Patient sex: M
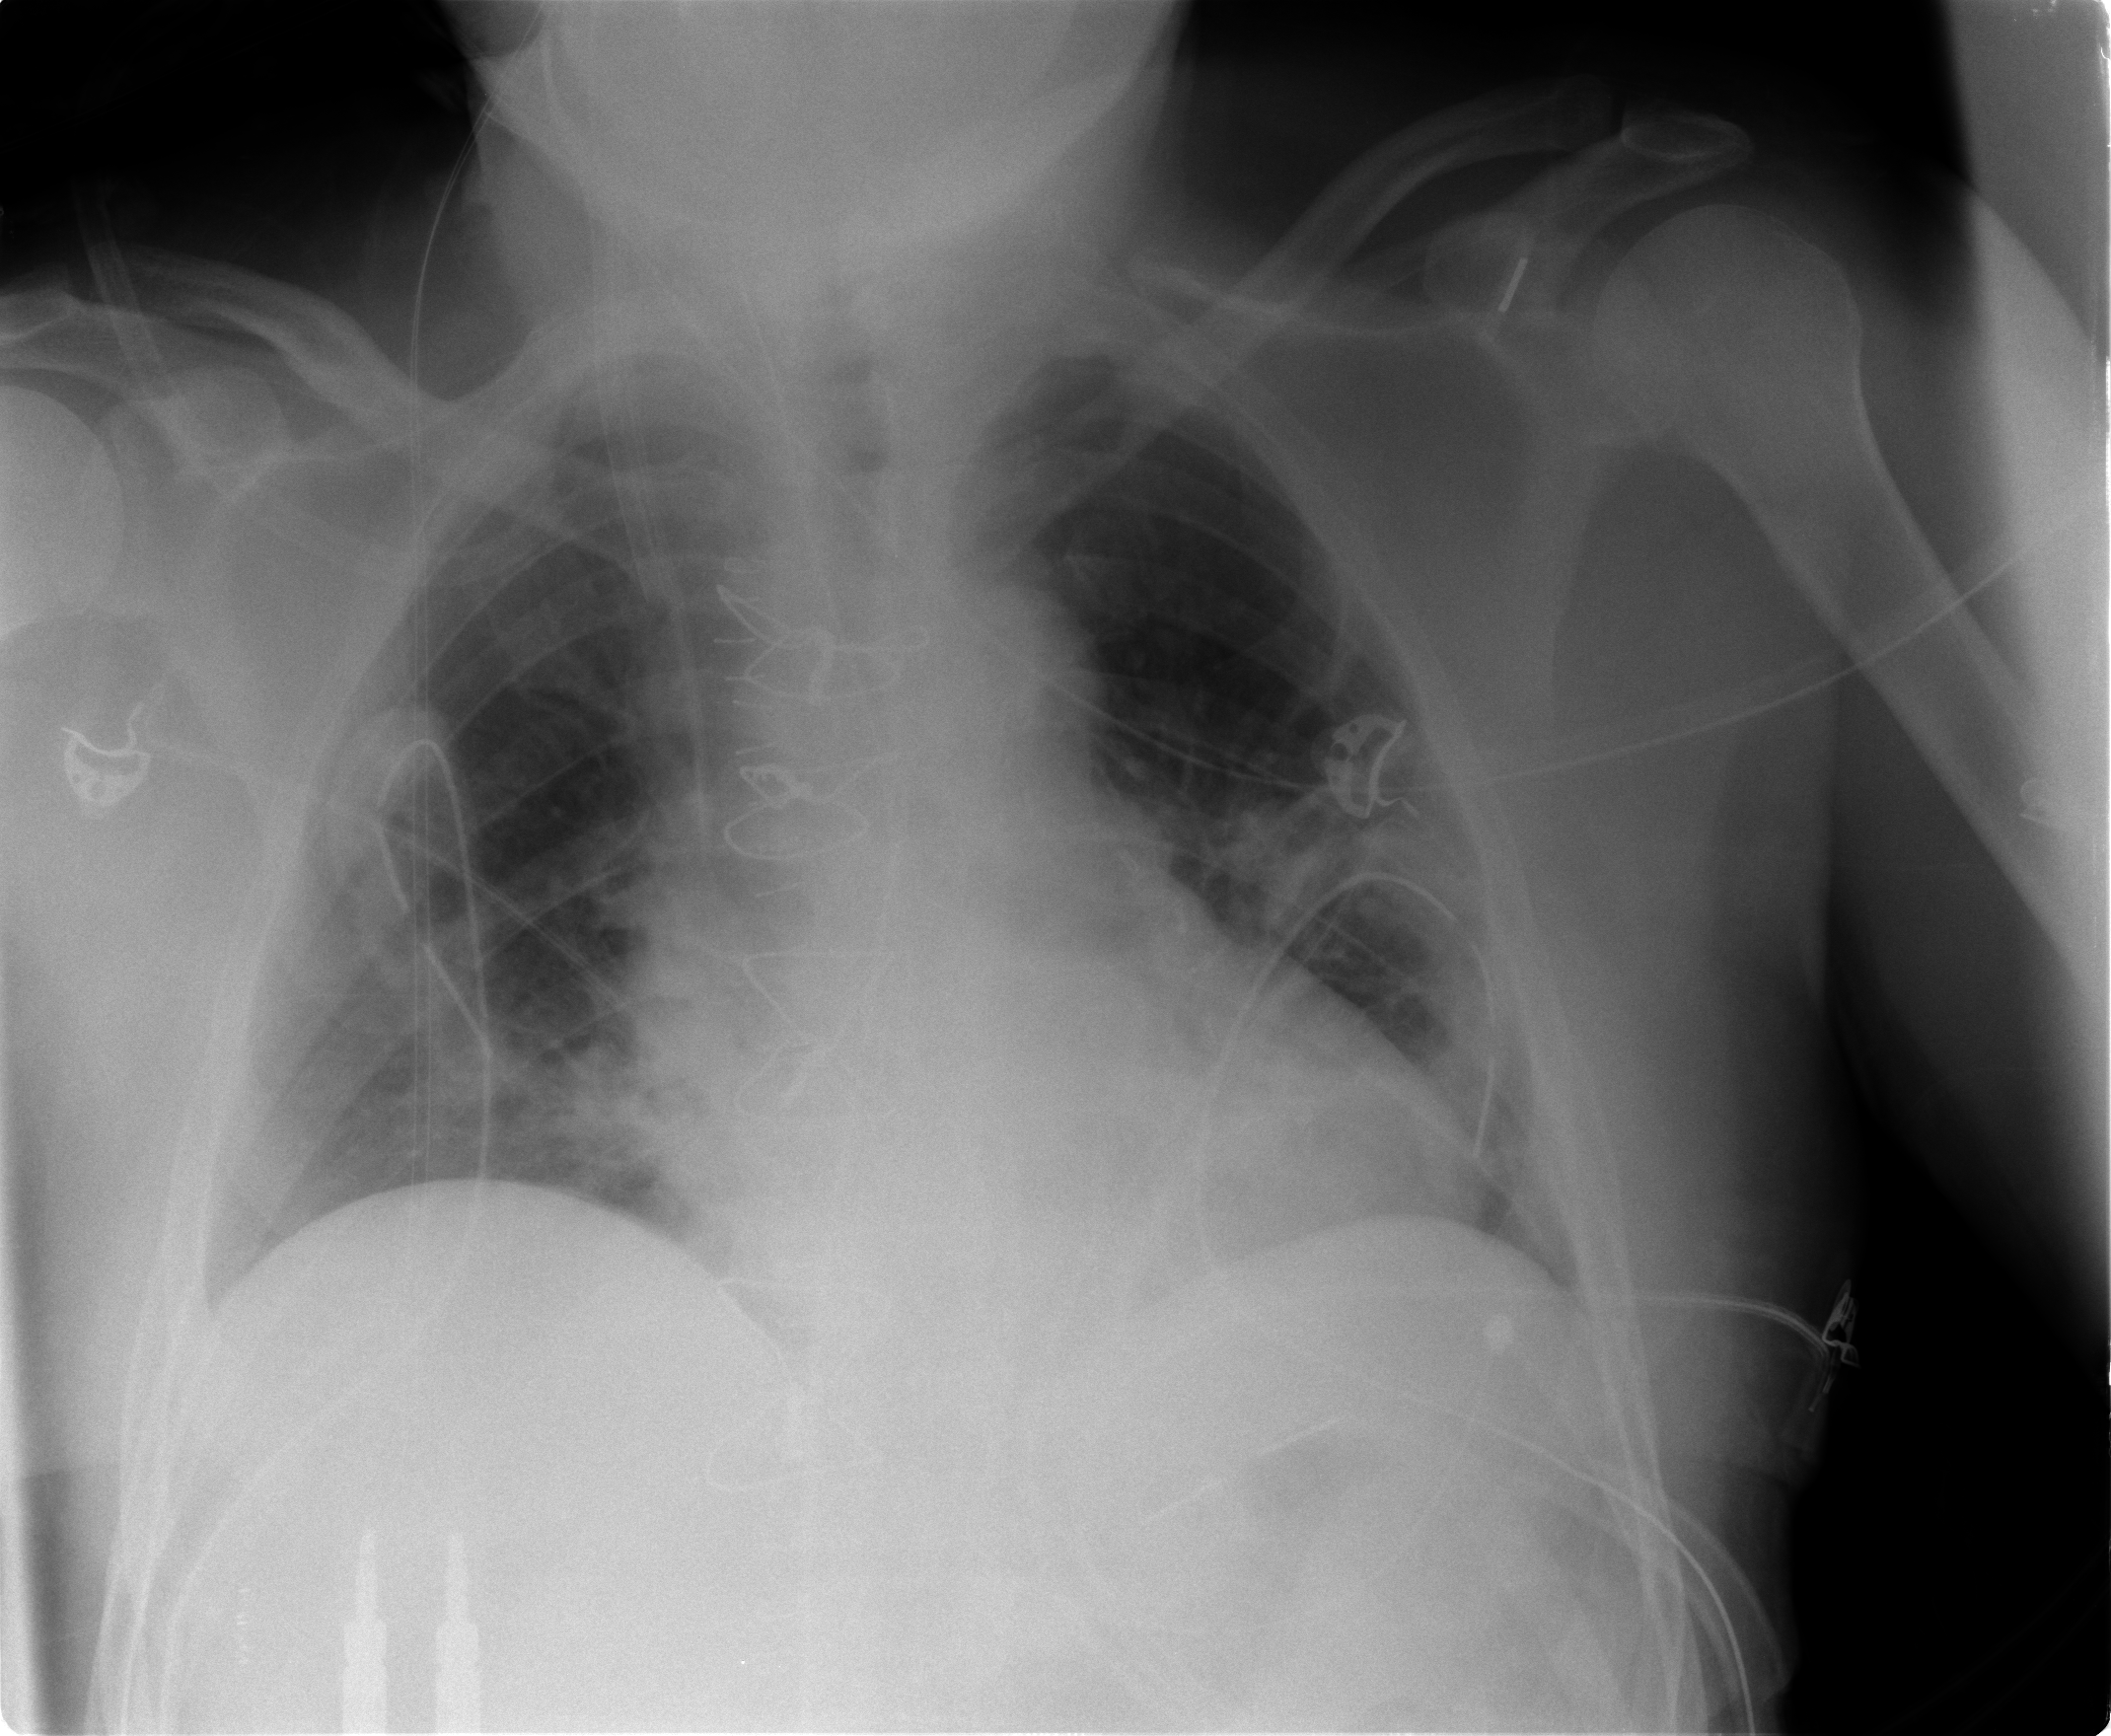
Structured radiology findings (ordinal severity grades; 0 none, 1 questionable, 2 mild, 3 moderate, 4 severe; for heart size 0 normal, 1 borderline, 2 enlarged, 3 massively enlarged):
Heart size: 0
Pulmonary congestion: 0
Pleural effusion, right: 0
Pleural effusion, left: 0
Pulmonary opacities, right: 0
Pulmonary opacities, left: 0
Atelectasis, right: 2
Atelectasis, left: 2